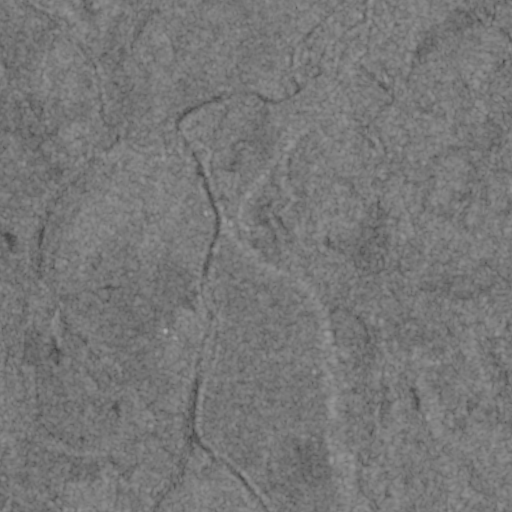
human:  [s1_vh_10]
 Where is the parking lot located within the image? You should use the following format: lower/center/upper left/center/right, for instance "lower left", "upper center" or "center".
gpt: The parking lot is located in the center of the image.
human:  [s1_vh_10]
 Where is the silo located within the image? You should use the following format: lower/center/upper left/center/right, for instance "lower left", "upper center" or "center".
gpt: The silo is located in the center of the image.
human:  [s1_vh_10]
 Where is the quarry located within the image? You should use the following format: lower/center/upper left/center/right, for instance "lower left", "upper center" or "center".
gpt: There is no quarry in the image.

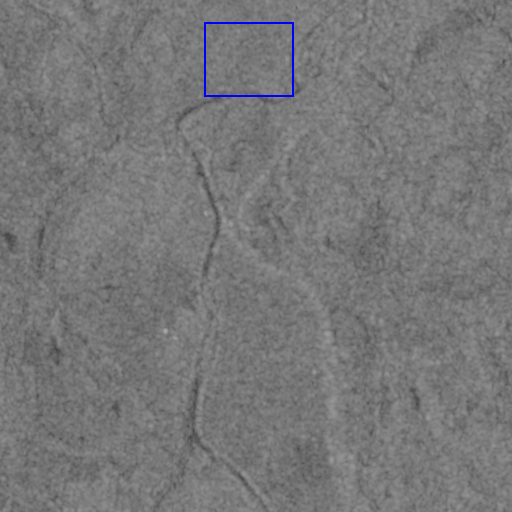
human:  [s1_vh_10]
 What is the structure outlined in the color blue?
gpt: The structure outlined in blue is a crop field.
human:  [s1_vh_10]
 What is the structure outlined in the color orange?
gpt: There is no orange outline.